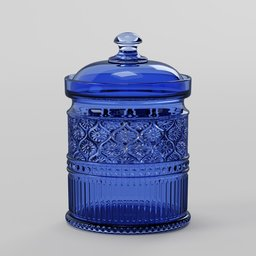
Label: decoration